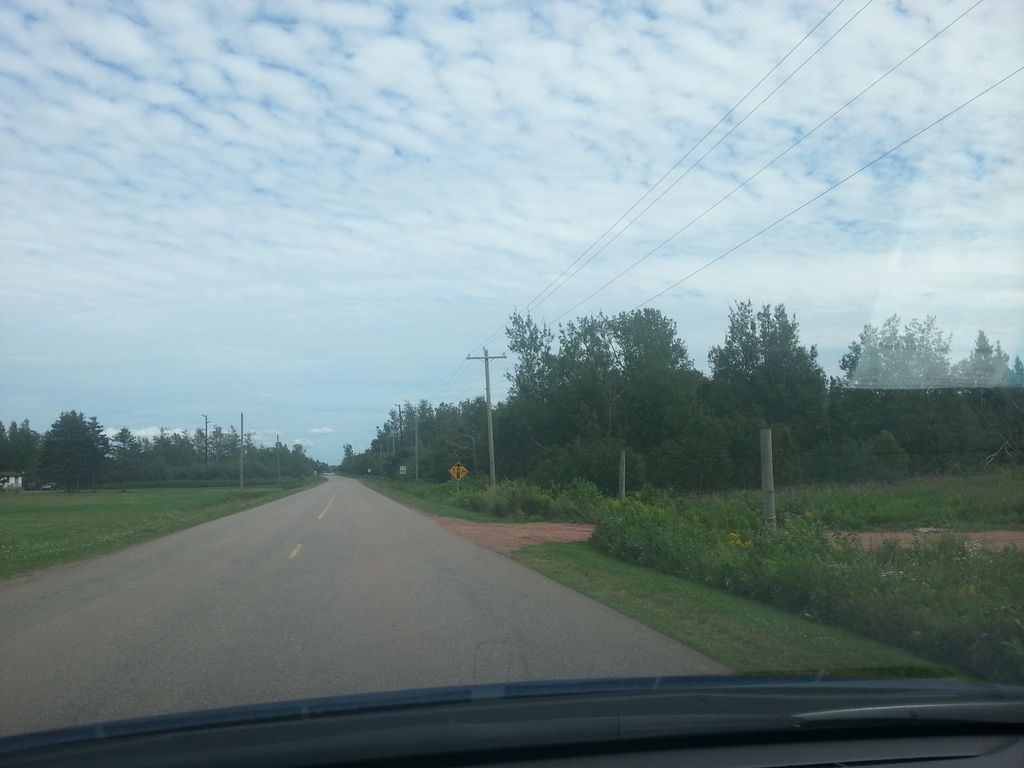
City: charlottetown